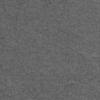
Label: dusty